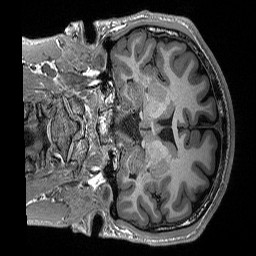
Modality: T1w
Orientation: coronal
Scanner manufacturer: siemens
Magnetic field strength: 3 T
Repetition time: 2.3 s
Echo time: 0.00298 s